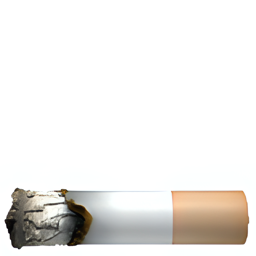
Name: smoking symbol
Emoji: 🚬
Group: Objects
Sub-group: other-object